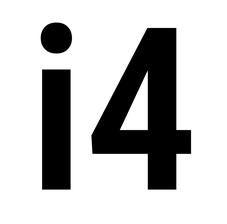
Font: Roboto_Condensed_SemiBold